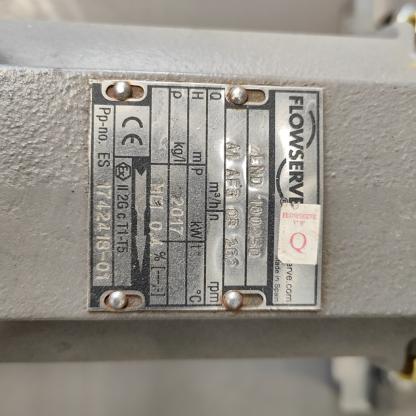
Klasa: tabliczka-znamionowa